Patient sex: M
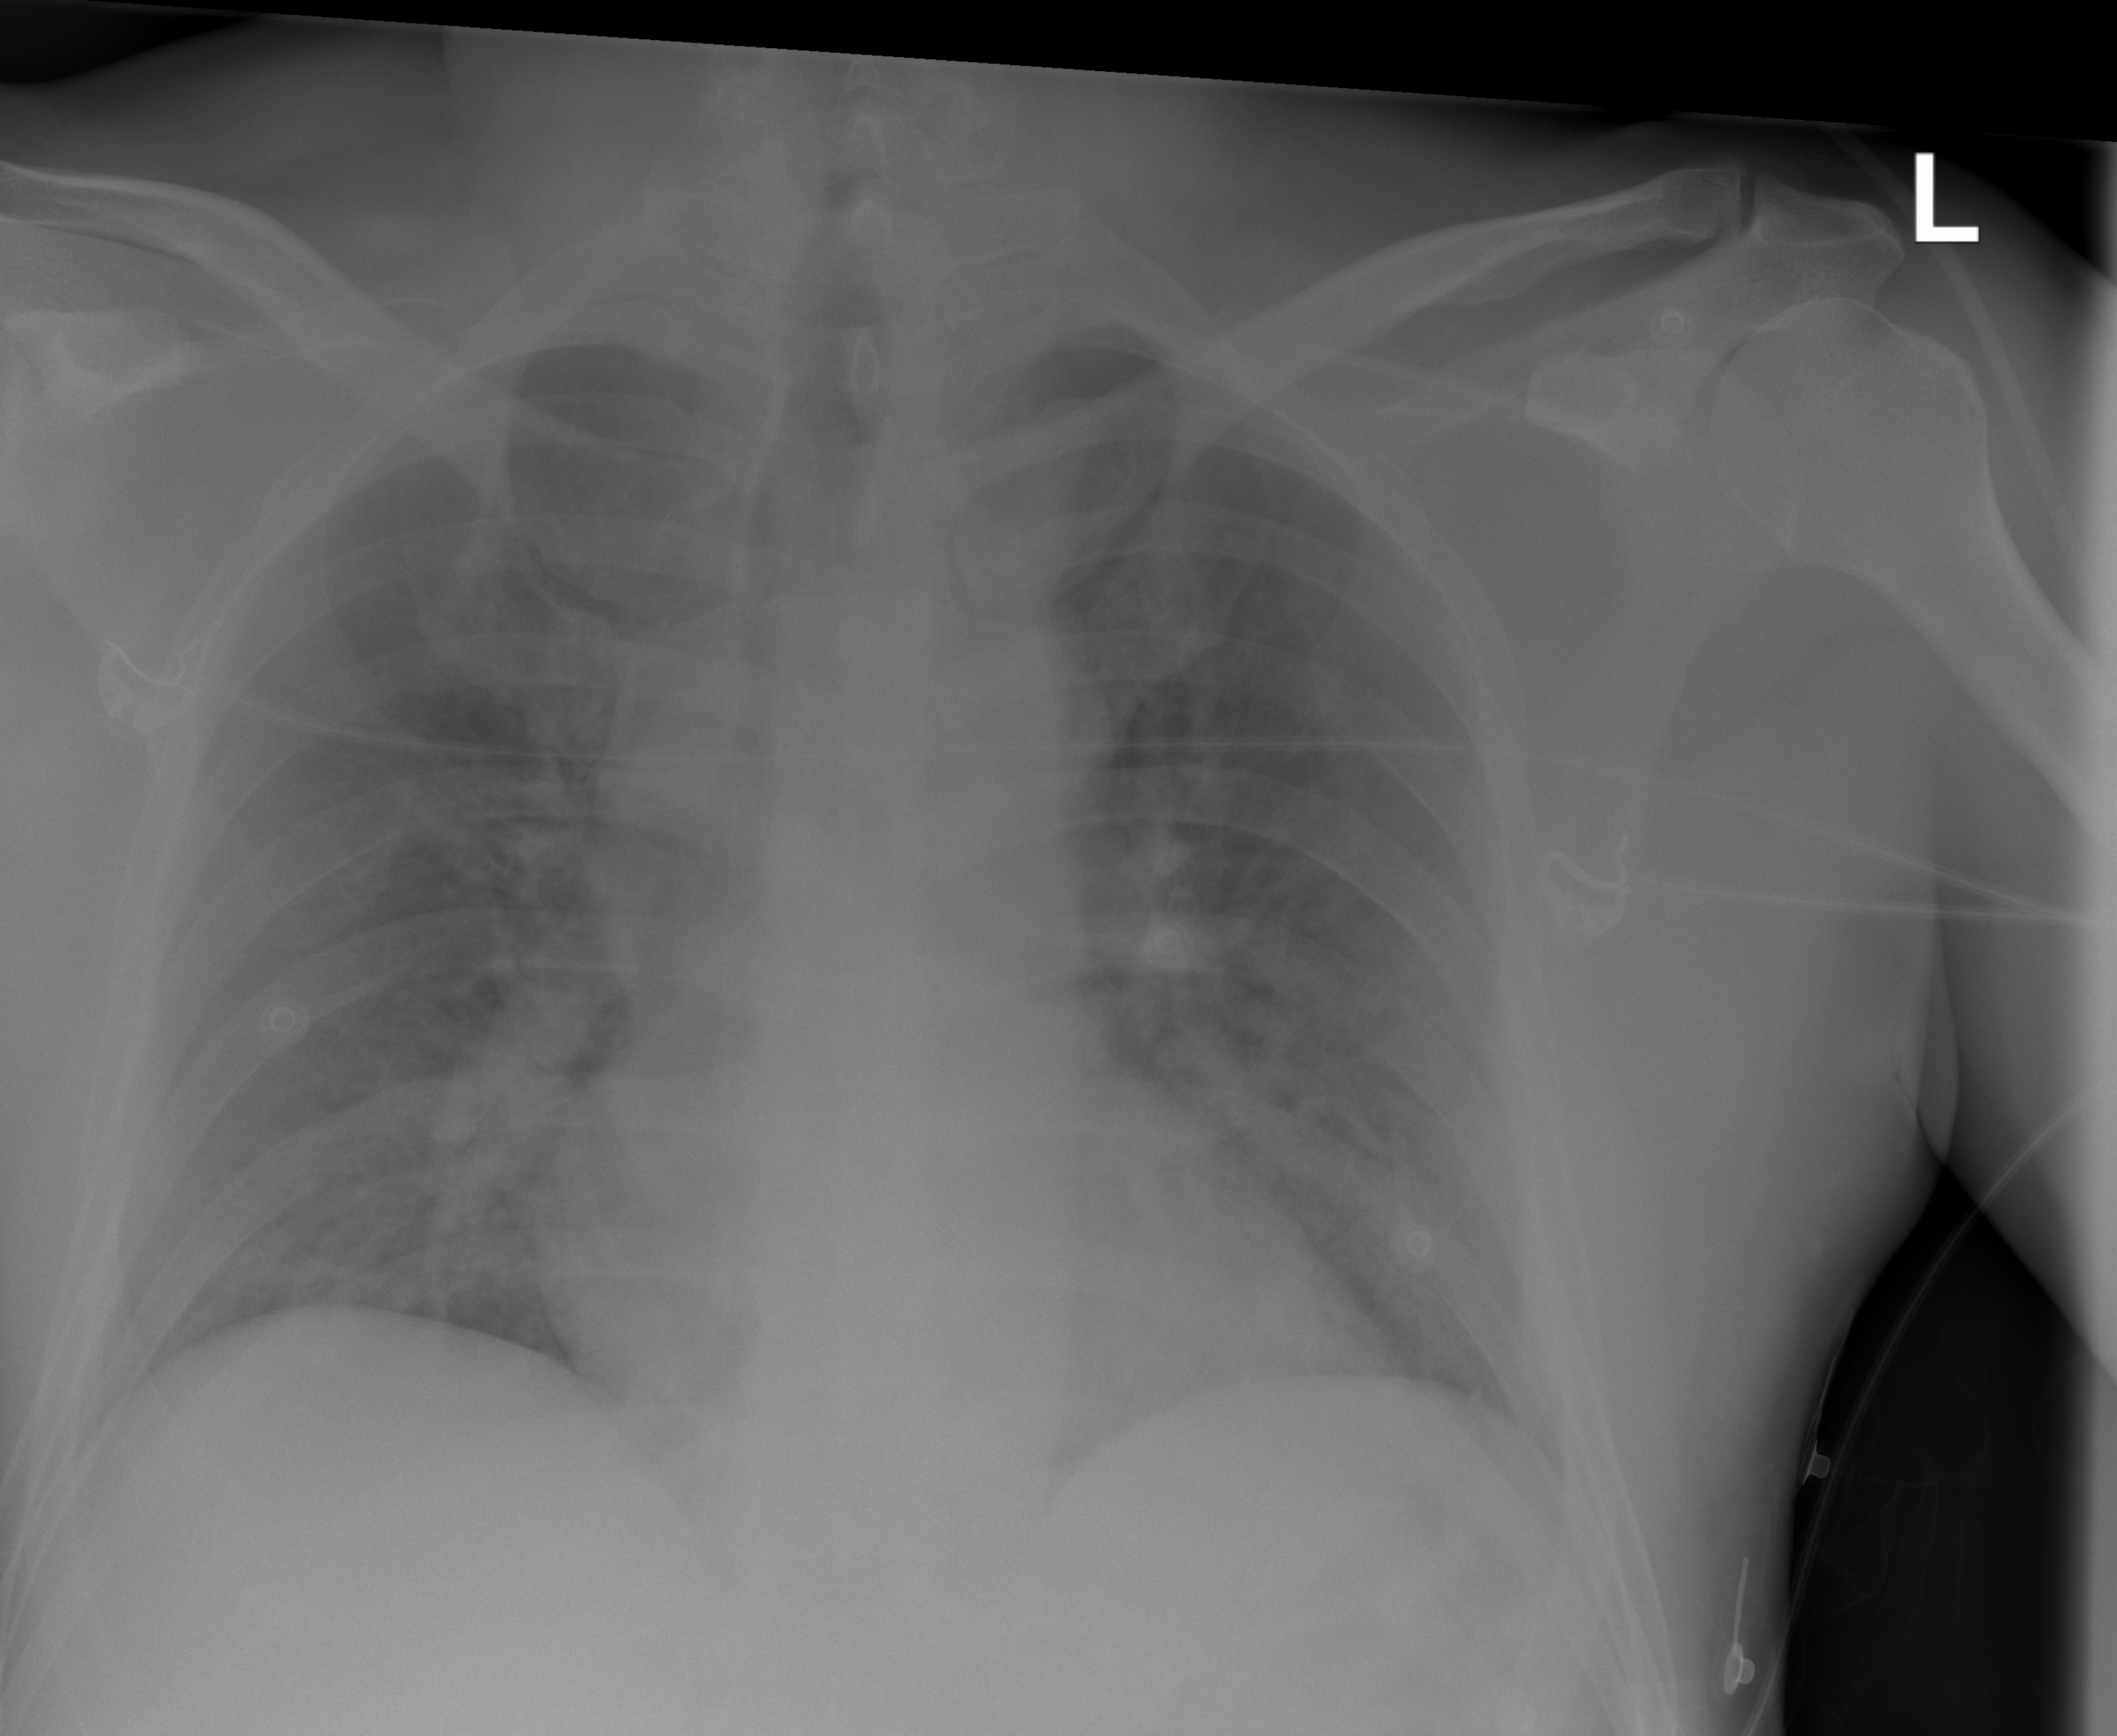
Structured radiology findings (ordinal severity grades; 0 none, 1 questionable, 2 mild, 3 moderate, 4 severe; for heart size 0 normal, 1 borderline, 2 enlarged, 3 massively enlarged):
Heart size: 0
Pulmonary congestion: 3
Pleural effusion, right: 0
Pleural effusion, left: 0
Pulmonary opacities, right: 0
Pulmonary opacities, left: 0
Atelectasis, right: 0
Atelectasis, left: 0